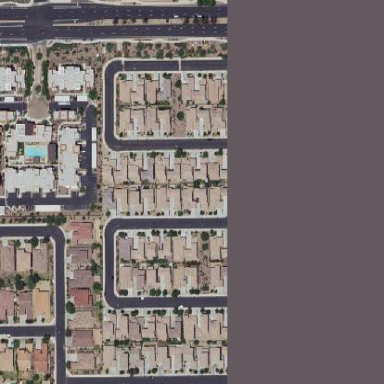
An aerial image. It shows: Residential area within neighborhood.